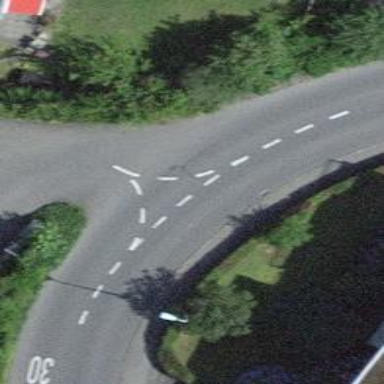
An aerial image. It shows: Kerb serving as barrier.